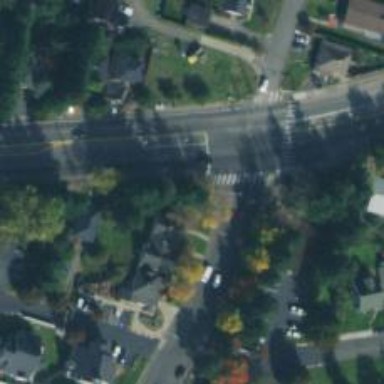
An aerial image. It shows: Secondary road.